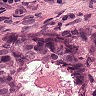
Metastatic tissue present: yes